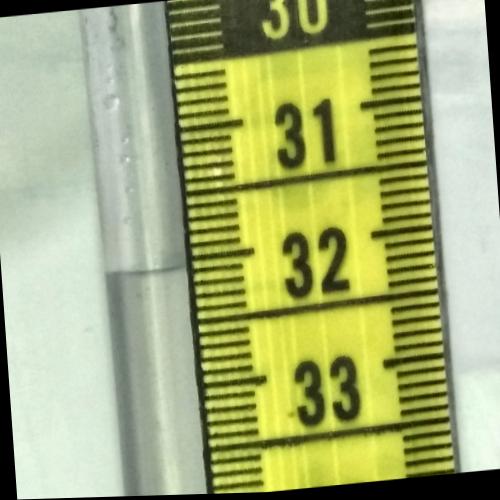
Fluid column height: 32.1 cm